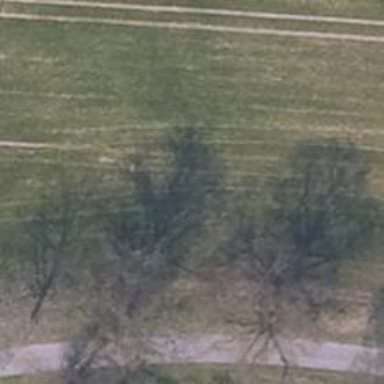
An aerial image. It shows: Row of broadleaved trees.